Question: i would like to added a seasonDescription and season to this temp table
base on date selection by parameter startDate and endDate compare to catchdate
seaon define by each year season start from Oct 1 and season end Sep 30 of the follow year
example if catch date between Oct 1,2013 to Sep 30,2014 this will be season 2013 and the seasondescripttion will be Oct 1,2013 to Sep 30,2014
i'am thinking to write function to get season base on date selection but don't know how to start. here is my temp table
'''
enter code here
If(OBJECT_ID('tempdb..#tempcatch') Is Not Null)/****** Script for SelectTopNRows command from SSMS ******/
drop table #tempcatch;
create table #tempcatch
(
[id] int ,
[customerId] int,
[catchDate] datetime,
[submissionDate] datetime,
[speciesId] int,
[catchStatusId] int,
[approvedDate] datetime
)
INSERT INTO #tempcatch VALUES (1, 123,'01-01-2013','',1,1,'' );
INSERT INTO #tempcatch VALUES (2, 124,'05-30-2013','',1,1,'' );
INSERT INTO #tempcatch VALUES (3, 125, '06-01-2013','',1,1,'' );
INSERT INTO #tempcatch VALUES (4, 126, '07-12-2013','',1,1,'' );
INSERT INTO #tempcatch VALUES (5, 123, '08-01-2013','',1,1,'' );
INSERT INTO #tempcatch VALUES (6, 124, '10-01-2013','',1,1,'' );
INSERT INTO #tempcatch VALUES (7, 125, '10-28-2013','',1,1,'' );
INSERT INTO #tempcatch VALUES (8, 126, '09-10-2013','',1,1,'' );
INSERT INTO #tempcatch VALUES (9, 127, '01-01-2014','',1,1,'' );
INSERT INTO #tempcatch VALUES (10, 128, '02-15-2014','',1,1,'' );
INSERT INTO #tempcatch VALUES (11, 129, '03-10-2014','',1,1,'' );
INSERT INTO #tempcatch VALUES (12, 130, '03-11-2014','',1,1,'' );
INSERT INTO #tempcatch VALUES (13, 131,'04-20-2014','',1,1,'' );
INSERT INTO #tempcatch VALUES (14, 132,'06-29-2014','',1,1,'' );
INSERT INTO #tempcatch VALUES (15, 133, '08-25-2014','',1,1,'' );
INSERT INTO #tempcatch VALUES (16, 134, '07-12-2014','',1,1,'' );
INSERT INTO #tempcatch VALUES (17, 135, '08-01-2014','',1,1,'' );
INSERT INTO #tempcatch VALUES (18, 136, '10-01-2014','',1,1,'' );
INSERT INTO #tempcatch VALUES (19, 137, '12-28-2014','',1,1,'' );
INSERT INTO #tempcatch VALUES (20, 138, '01-10-2015','',1,1,'' );
INSERT INTO #tempcatch VALUES (21, 139, '01-12-2015','',1,1,'' );
INSERT INTO #tempcatch VALUES (22, 140, '02-09-2015','',1,1,'' );
INSERT INTO #tempcatch VALUES (23, 141, '02-20-2015','',1,1,'' );
INSERT INTO #tempcatch VALUES (24, 142, '02-26-2015','',1,1,'' );
select id,customerId,catchDate,submissionDate,speciesId,catchStatusId,approvedDate,'seasonDescription'='','Season'=''
from #tempcatch
'''

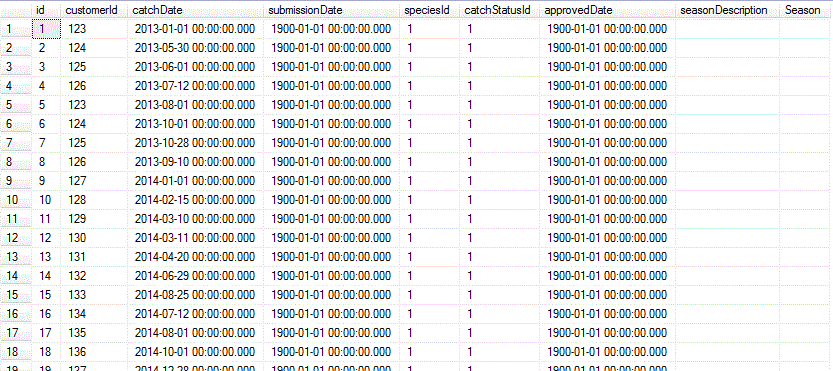
Answer: A simple case expression should do it.
'''
SELECT id
, customerId
, catchDate
, submissionDate
, speciesId
, catchStatusId
, approvedDate
, '' as 'seasonDescription'
, case when MONTH(catchDate) >= 10 then YEAR(catchDate) + 1 else YEAR(catchDate) end as Season
FROM #tempcatch
'''